Interaction volume radius: 5 \u00c5
Interaction volume height: 10 \u00c5
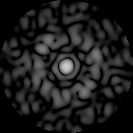
Disorder parameter: 0.8234